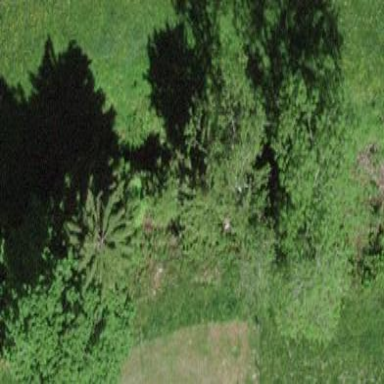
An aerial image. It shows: Forest area.